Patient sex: F
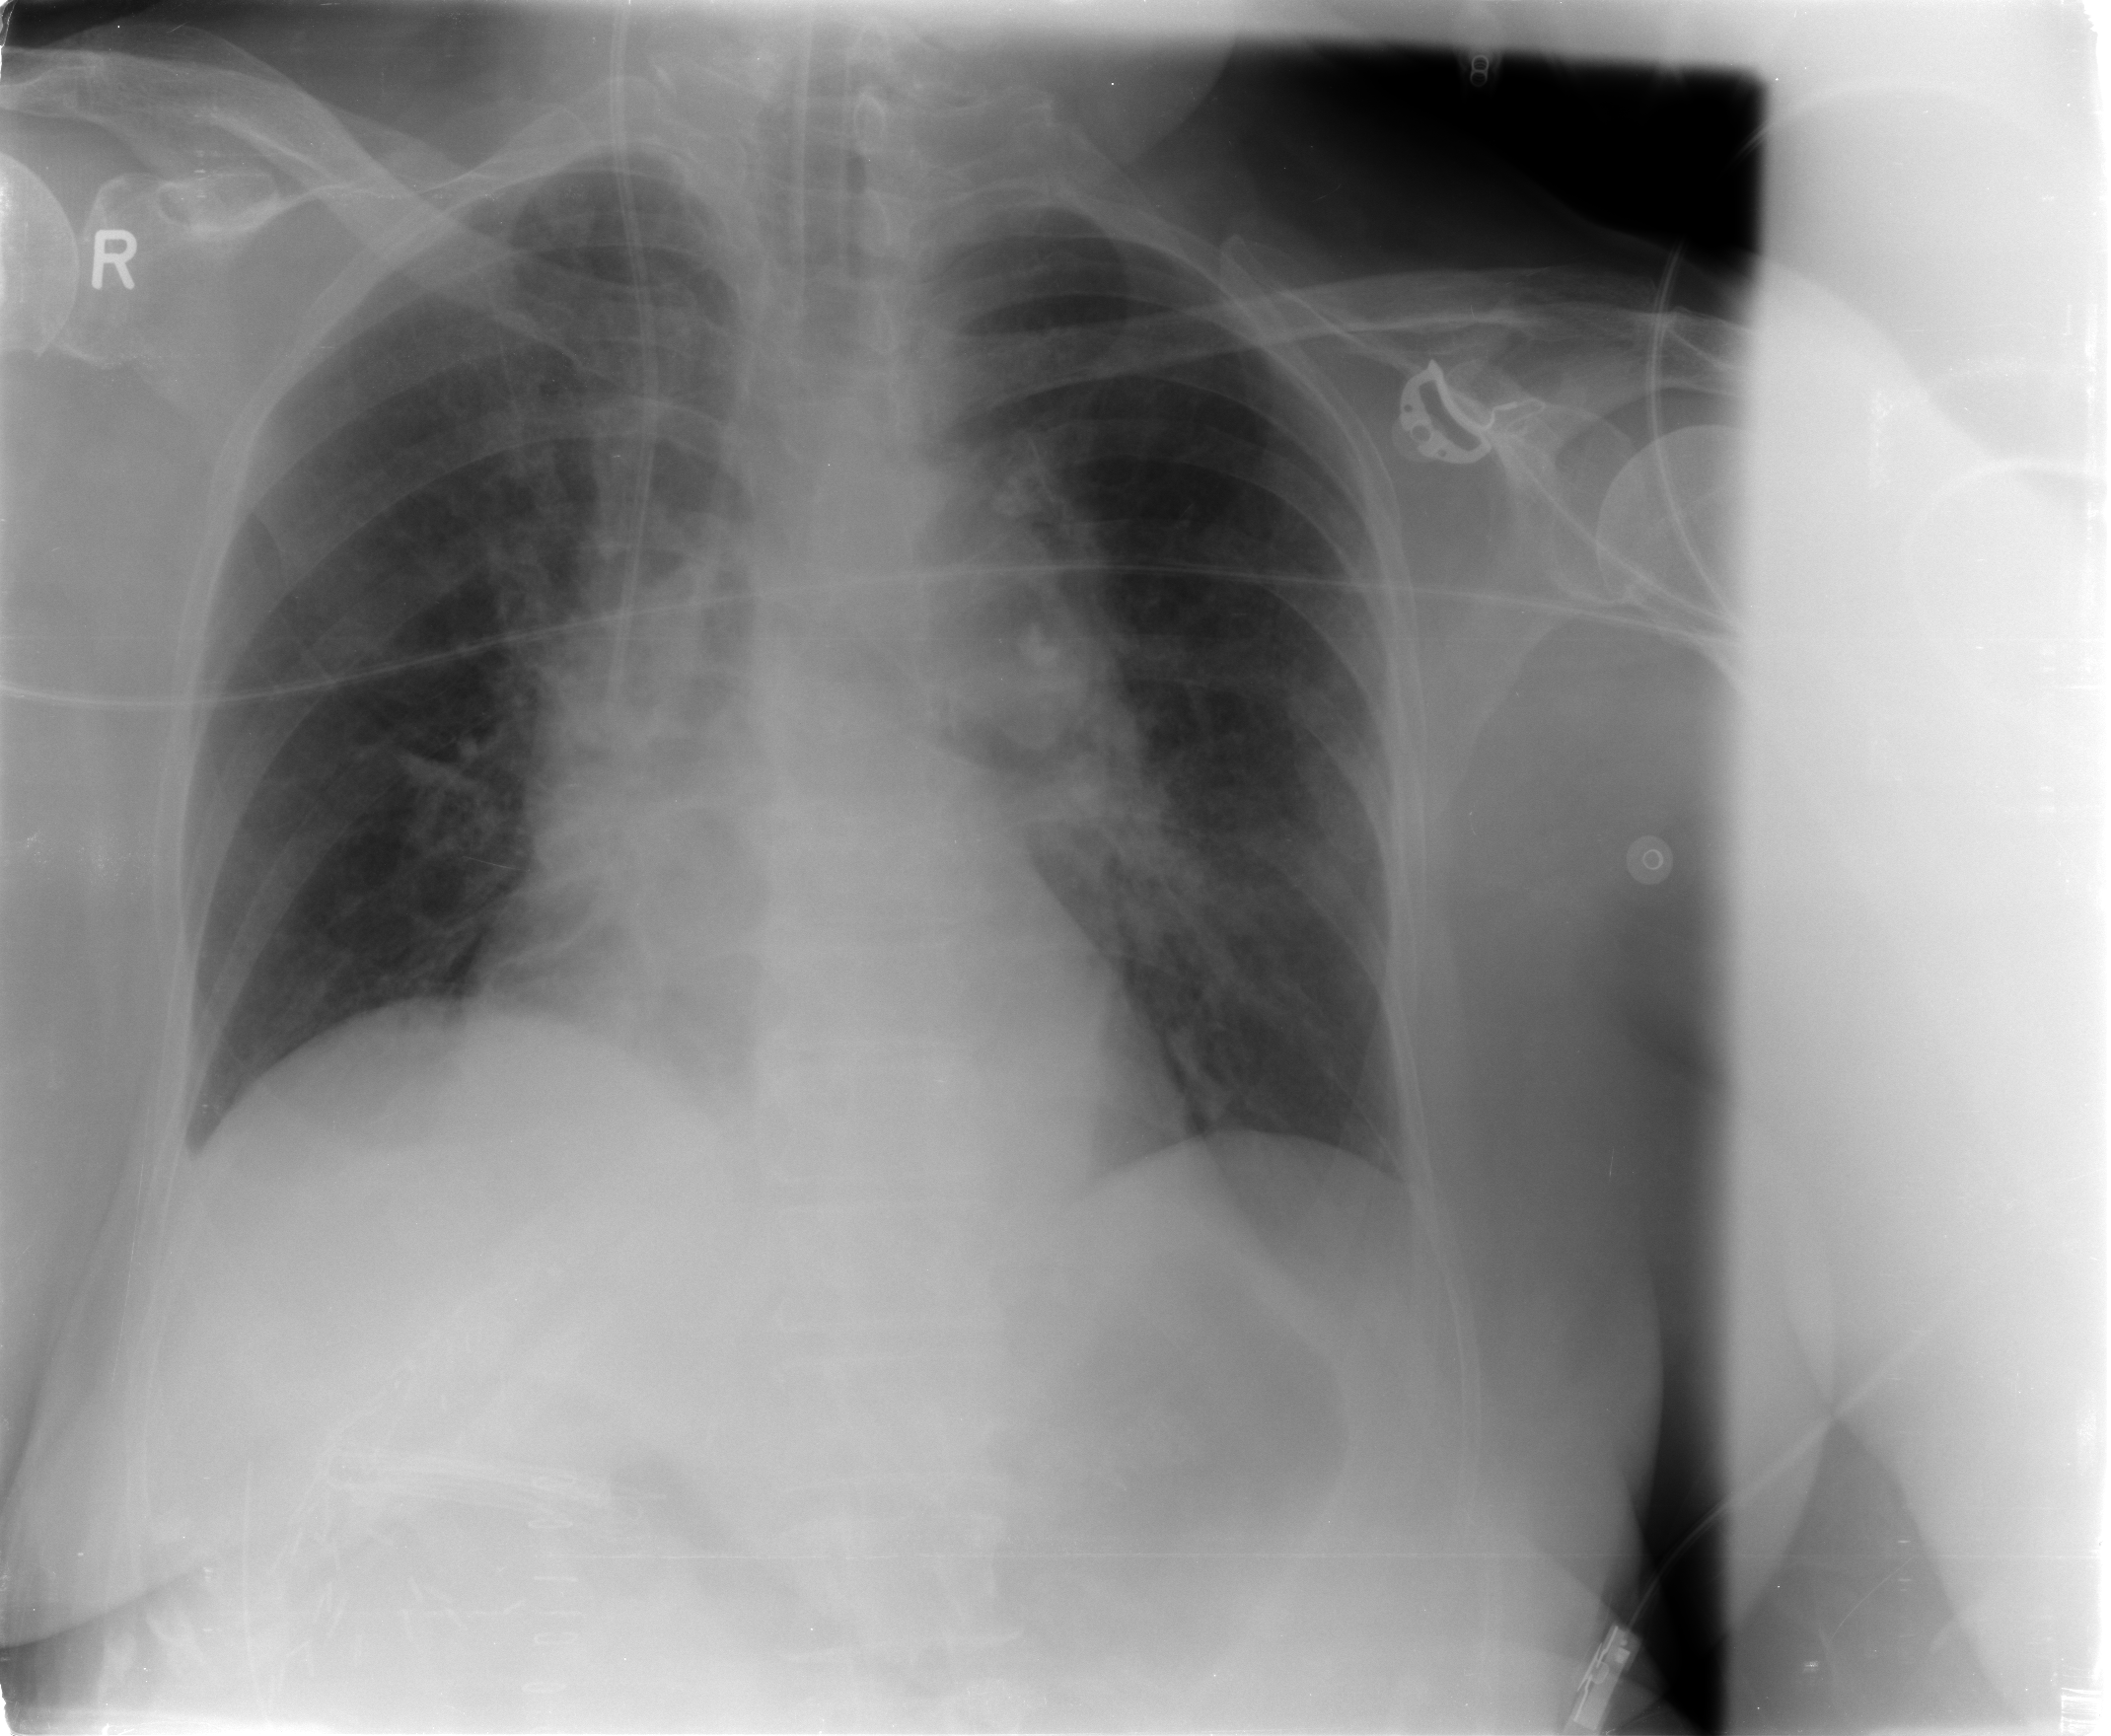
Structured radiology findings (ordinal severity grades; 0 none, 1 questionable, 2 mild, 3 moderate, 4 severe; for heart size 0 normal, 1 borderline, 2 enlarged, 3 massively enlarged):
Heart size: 0
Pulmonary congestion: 2
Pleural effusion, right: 0
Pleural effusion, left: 0
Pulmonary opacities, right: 0
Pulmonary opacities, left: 0
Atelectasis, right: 0
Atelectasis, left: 0